Question: >
I'm using 'android.support.widget.TabLayout' to make a Tab view, and I want to change the selected tabs text color from code (not from xml or by styling). How can I do this ?
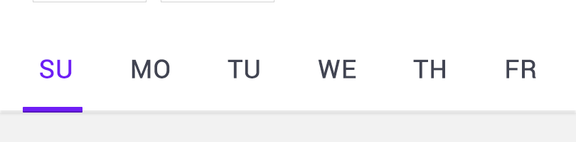
Answer: If you are using the design support library add this code to your .
'''
tabLayout.setSelectedTabIndicatorColor(Color.parseColor("#FF0000"));
tabLayout.setSelectedTabIndicatorHeight((int) (5 * getResources().getDisplayMetrics().density));
tabLayout.setTabTextColors(Color.parseColor("#727272"), Color.parseColor("#ffffff"));
'''
This will set the as well as tab indicator color in your tab activity.